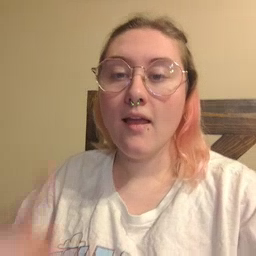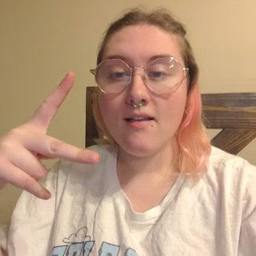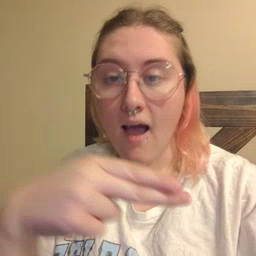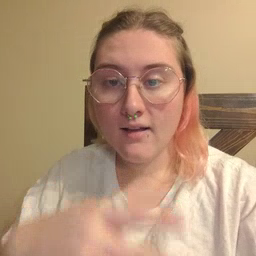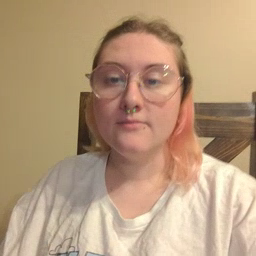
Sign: cut